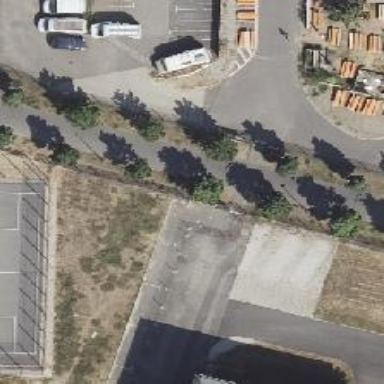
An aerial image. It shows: Asphalt footway.